Question:
I am trying to find the angle of the outer line of the object in the green region of the image as shown in the image above...
For that, I have scanned the green region and get the points (dark blue points as shown in the image)...
As you can see, the points are not making straight line so I can't find angle easily.
So I think I have to find a middle way and
that is to find the line so that the distance between each point and line remain as minimum as possible.
So how can I find the line so that ......?
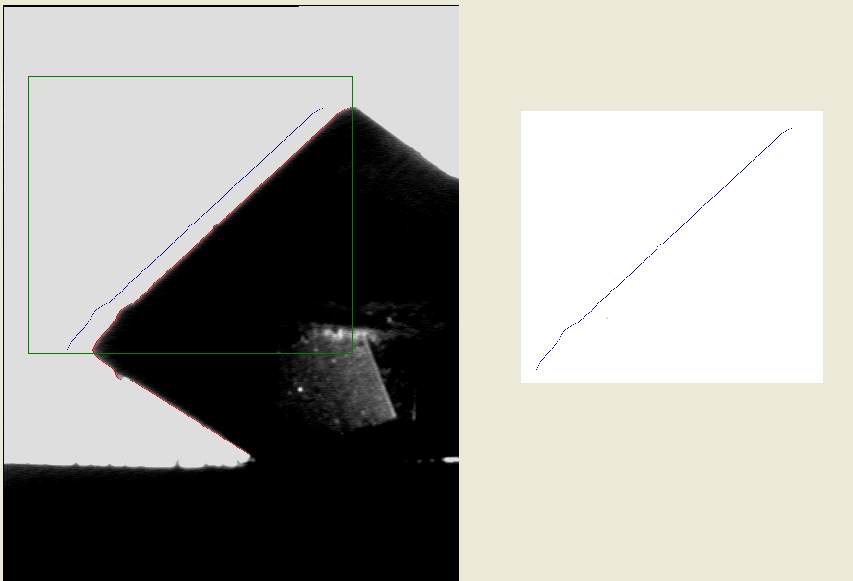
Answer: The obvious route would be to do a <URL> through the points.